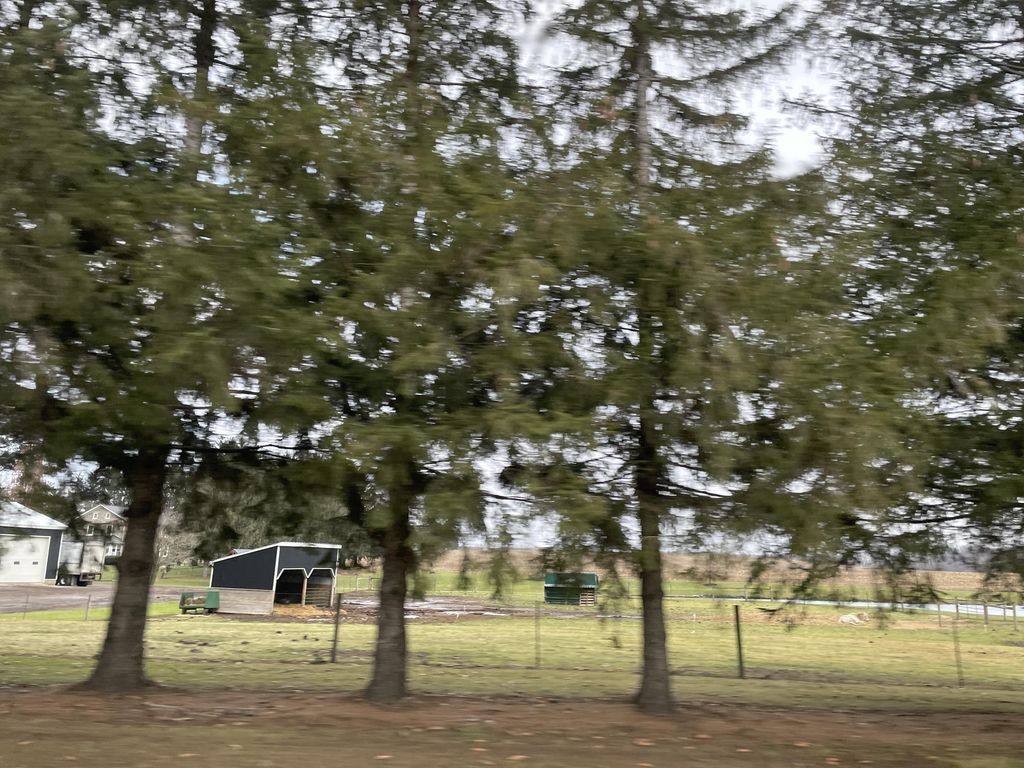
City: kitchener-waterloo